Question: > I need to create folder at res this folder has sound but i couldn't and i don't whey ?

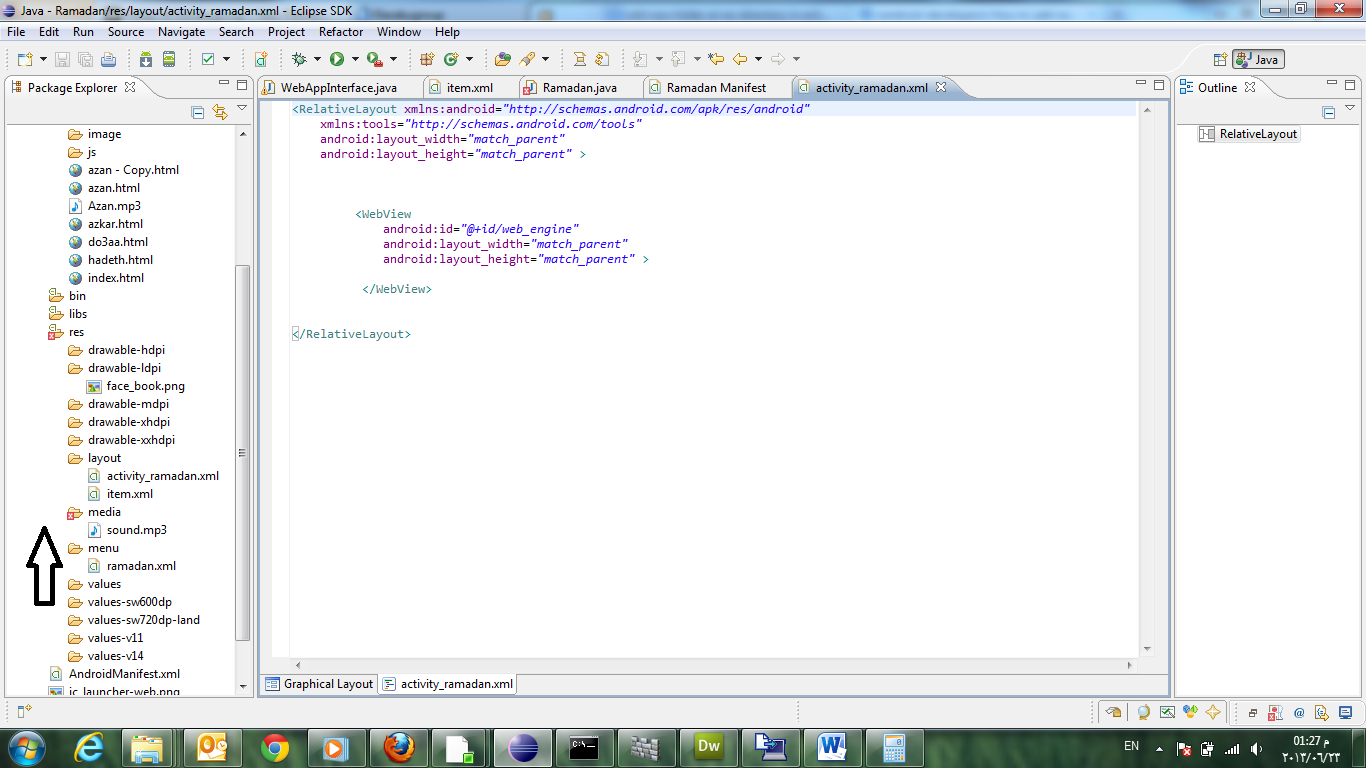
Answer: We must create a 'raw' folder and then add your mp3

'''
getResources().openRawResource(R.raw.sound);
'''